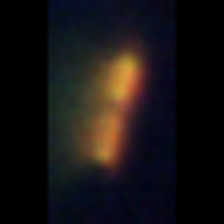
Taxon: Pennate
Group: Diatoms